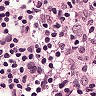
Metastatic tissue present: no